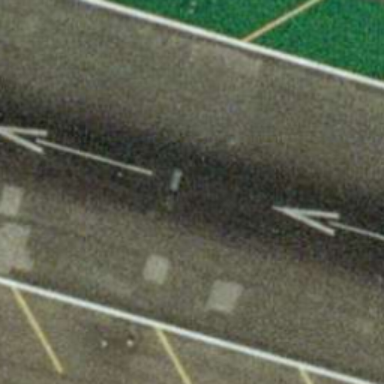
It is a straight runway with some mark lines on it .